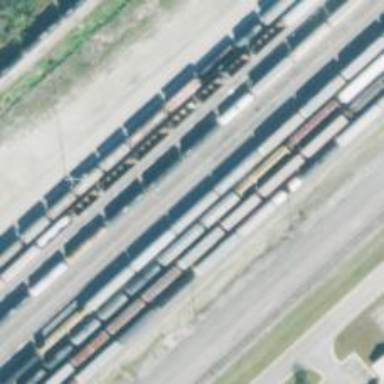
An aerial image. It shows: Railway yard in service.